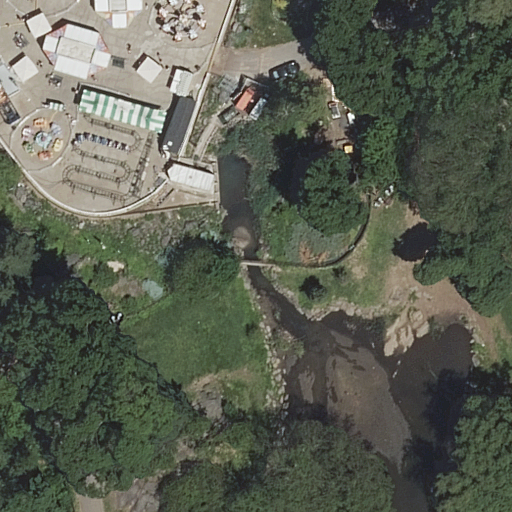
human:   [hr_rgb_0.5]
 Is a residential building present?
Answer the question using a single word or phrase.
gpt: no

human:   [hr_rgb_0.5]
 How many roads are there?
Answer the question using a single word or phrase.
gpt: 3

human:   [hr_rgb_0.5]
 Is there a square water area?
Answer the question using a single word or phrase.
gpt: no

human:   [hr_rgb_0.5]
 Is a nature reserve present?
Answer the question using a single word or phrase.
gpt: yes

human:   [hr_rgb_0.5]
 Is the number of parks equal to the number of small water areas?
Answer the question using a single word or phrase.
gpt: no

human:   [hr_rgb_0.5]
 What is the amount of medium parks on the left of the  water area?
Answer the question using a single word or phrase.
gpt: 0

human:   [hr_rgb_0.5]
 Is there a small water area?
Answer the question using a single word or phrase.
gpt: no

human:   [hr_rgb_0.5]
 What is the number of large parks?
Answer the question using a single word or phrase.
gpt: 1

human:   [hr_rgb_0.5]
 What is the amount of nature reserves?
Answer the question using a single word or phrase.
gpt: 1

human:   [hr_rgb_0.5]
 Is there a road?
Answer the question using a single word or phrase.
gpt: yes

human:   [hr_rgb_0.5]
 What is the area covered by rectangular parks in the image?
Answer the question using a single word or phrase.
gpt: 10625m2

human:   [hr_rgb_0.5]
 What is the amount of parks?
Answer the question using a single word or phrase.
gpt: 1

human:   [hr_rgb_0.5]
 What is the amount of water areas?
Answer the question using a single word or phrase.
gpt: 1

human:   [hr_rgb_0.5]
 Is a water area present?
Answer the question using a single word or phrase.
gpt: yes

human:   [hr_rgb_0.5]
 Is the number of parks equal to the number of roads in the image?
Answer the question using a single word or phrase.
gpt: no

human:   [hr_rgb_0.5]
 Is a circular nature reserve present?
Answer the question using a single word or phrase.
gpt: no

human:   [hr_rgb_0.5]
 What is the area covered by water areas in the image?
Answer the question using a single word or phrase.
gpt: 1322m2

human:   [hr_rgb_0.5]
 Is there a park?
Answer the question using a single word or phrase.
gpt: yes

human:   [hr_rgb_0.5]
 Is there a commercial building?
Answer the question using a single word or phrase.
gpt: no

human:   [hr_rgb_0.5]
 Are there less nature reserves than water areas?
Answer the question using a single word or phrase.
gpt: no

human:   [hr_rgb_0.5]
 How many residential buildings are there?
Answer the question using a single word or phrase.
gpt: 0

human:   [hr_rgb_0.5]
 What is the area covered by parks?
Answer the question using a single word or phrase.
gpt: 10625m2

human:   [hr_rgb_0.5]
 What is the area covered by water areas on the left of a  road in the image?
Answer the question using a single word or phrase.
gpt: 1322m2

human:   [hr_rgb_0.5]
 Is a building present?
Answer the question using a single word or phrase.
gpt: no

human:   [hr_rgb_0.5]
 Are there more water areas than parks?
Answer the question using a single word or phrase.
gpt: no

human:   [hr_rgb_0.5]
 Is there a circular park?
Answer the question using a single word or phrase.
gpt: no

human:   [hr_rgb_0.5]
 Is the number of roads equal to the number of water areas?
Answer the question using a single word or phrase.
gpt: no

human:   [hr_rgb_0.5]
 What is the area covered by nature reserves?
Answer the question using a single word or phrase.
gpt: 203m2

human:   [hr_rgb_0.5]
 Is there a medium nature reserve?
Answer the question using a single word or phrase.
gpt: yes

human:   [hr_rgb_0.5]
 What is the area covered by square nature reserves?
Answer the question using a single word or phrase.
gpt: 0m2

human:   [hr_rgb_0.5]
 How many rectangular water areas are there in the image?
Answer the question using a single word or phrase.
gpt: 0

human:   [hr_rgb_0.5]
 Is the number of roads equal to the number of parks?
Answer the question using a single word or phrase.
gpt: no

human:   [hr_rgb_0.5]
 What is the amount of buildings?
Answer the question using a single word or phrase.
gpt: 0

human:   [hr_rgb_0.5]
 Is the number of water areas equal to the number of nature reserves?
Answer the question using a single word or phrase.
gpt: yes

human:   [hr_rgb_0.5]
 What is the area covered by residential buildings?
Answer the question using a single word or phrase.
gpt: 0m2

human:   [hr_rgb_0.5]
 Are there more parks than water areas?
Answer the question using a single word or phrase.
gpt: no

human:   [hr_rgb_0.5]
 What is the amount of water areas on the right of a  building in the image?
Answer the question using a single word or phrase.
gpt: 0

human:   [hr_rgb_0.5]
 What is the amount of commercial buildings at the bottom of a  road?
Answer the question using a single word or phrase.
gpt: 0

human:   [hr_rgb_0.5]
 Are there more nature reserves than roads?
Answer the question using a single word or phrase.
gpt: no

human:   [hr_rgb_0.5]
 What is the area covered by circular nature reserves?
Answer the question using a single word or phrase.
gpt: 0m2

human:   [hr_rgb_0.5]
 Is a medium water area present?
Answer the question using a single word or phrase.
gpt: no

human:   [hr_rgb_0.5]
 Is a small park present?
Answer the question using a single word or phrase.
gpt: no

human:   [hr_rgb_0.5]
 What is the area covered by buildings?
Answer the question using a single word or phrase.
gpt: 0m2

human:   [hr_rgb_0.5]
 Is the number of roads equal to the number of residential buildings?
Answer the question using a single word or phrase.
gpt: no

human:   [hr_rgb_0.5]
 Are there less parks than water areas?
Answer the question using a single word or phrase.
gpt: no

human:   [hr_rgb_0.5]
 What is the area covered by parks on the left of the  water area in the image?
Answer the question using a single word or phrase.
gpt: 10625m2

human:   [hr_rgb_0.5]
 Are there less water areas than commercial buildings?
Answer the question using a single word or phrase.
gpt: no

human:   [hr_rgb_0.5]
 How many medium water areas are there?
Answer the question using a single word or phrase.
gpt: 0

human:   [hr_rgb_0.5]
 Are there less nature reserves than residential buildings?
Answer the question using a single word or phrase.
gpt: no

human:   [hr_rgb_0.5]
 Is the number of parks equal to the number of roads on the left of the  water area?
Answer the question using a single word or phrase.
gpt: yes

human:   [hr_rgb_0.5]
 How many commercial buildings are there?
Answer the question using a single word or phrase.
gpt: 0

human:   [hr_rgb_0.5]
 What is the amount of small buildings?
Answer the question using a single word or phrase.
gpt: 0

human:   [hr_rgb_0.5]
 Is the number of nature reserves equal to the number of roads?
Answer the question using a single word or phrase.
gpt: no

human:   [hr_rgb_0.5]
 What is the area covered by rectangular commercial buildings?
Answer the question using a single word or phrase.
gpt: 0m2

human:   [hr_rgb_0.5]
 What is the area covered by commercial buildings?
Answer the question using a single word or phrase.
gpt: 0m2

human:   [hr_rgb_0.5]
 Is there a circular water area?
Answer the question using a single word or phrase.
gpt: no

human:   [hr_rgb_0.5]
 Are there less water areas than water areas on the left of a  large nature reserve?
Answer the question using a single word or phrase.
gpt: no

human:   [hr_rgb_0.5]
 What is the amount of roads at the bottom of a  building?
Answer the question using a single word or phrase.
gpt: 0

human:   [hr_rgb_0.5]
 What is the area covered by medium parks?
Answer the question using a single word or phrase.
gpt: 0m2

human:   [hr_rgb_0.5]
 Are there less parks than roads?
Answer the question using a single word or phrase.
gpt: yes

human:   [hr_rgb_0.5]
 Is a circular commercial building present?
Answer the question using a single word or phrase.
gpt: no

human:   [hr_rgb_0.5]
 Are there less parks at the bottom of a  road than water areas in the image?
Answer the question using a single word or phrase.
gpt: yes

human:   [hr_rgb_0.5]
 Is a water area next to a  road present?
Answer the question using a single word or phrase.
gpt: yes

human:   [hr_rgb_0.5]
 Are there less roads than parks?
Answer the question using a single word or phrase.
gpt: no